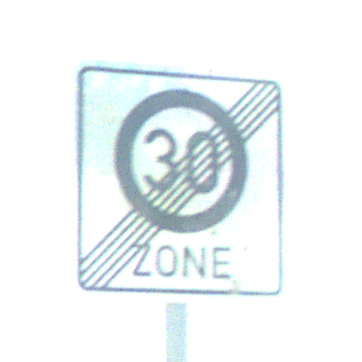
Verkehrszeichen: EndeZone30
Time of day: Midday
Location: Outdoor (Special)
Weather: PartlyCloudy
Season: NotSpecified
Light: Natural